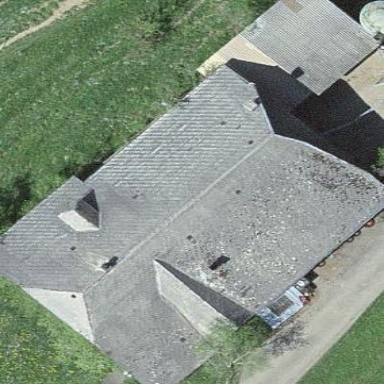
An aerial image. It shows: Farm building.